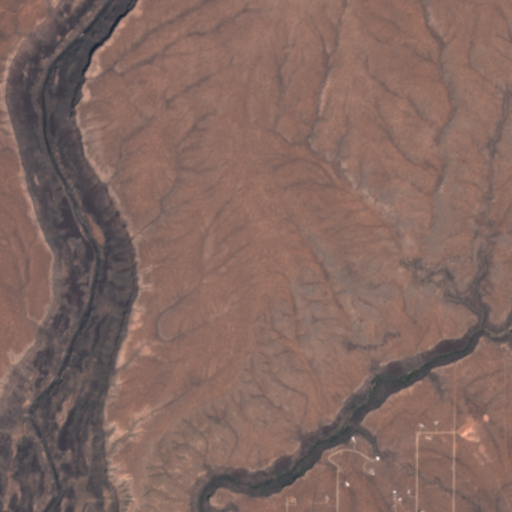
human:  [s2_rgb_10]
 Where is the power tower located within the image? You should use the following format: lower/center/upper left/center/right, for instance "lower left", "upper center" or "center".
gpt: The power tower is located in the upper left of the image.
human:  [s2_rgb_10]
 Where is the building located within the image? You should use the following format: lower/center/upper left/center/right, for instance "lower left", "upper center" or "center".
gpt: The building is located in the lower right of the image.
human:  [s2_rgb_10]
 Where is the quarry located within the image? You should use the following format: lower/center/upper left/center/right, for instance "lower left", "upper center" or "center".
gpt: There is no quarry in the image.